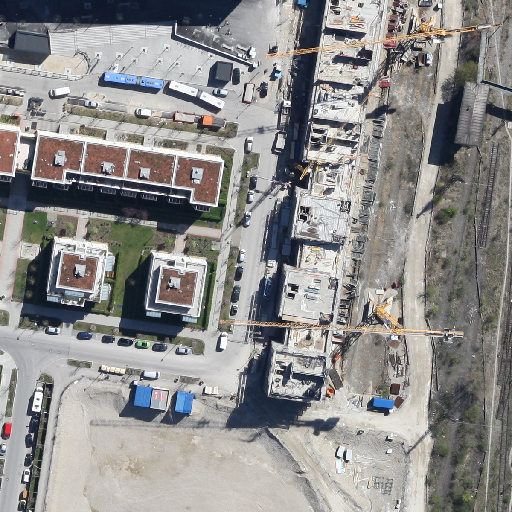
Referring expression: light-duty vehicle